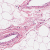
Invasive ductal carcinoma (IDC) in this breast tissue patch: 0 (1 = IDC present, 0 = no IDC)